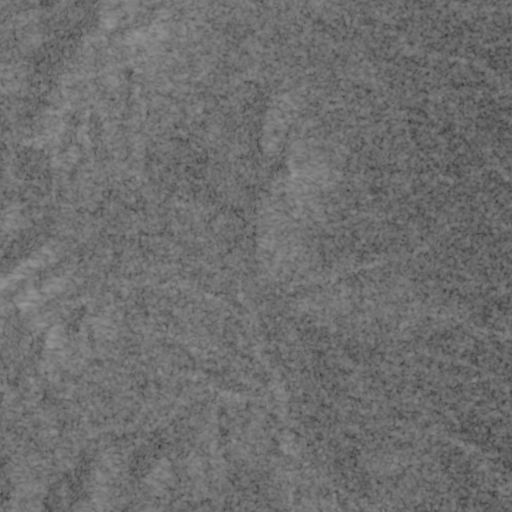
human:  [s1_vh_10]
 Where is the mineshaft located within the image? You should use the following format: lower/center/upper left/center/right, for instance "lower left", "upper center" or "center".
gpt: The mineshaft is located in the upper left of the image.
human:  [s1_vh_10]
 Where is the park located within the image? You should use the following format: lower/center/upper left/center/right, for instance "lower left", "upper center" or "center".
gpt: The park is located in the center left of the image.
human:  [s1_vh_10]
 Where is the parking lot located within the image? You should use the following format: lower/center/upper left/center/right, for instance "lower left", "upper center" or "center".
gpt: The parking lot is located in the center left of the image.
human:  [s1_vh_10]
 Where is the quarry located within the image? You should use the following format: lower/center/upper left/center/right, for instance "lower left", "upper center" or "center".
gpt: The quarry is located in the upper left of the image.
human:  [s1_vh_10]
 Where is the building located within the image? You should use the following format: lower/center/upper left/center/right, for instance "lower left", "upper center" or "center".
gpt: The building is located in the left of the image.
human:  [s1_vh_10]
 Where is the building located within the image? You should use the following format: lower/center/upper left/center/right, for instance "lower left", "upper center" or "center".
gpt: The building is located in the left of the image.
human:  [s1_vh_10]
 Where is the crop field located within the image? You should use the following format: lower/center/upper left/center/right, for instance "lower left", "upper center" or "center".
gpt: There is no crop field in the image.

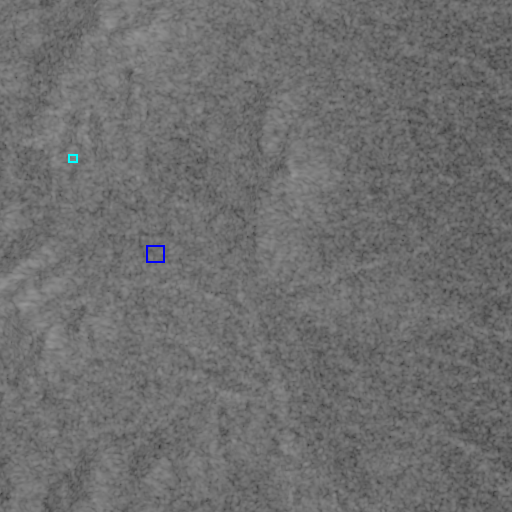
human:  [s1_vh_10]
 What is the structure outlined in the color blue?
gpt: The structure outlined in blue is a park.
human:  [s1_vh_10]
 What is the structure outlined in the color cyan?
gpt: The structure outlined in cyan is a quarry.
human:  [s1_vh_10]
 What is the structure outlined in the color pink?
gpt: There is no pink outline.